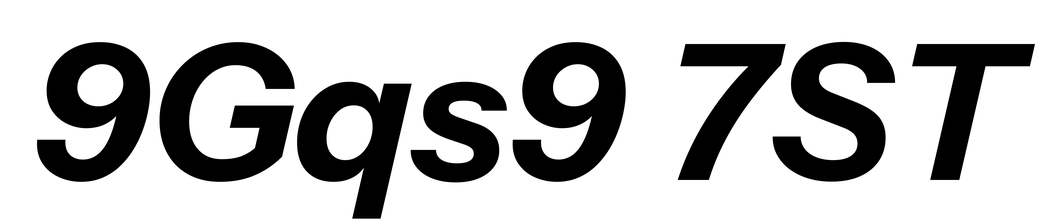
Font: InstrumentSans-Italic_Bold_Italic